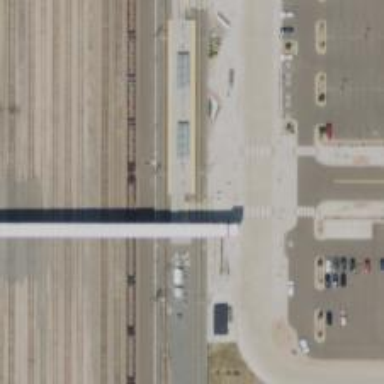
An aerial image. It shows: Platform edge at railway station.